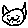
Label: cat